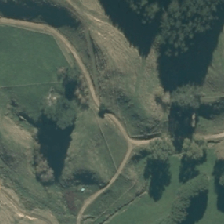
Land cover: high_producing_grassland